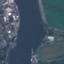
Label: River